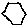
Label: hexagon